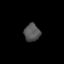
Tissue: prostate
Cell type: T cells
Senescence score: 0.715
Nuclear area (px): 273
Mean DAPI intensity: 85.011